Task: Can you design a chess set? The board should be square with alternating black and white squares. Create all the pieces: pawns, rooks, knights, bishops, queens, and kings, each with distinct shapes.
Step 5114:
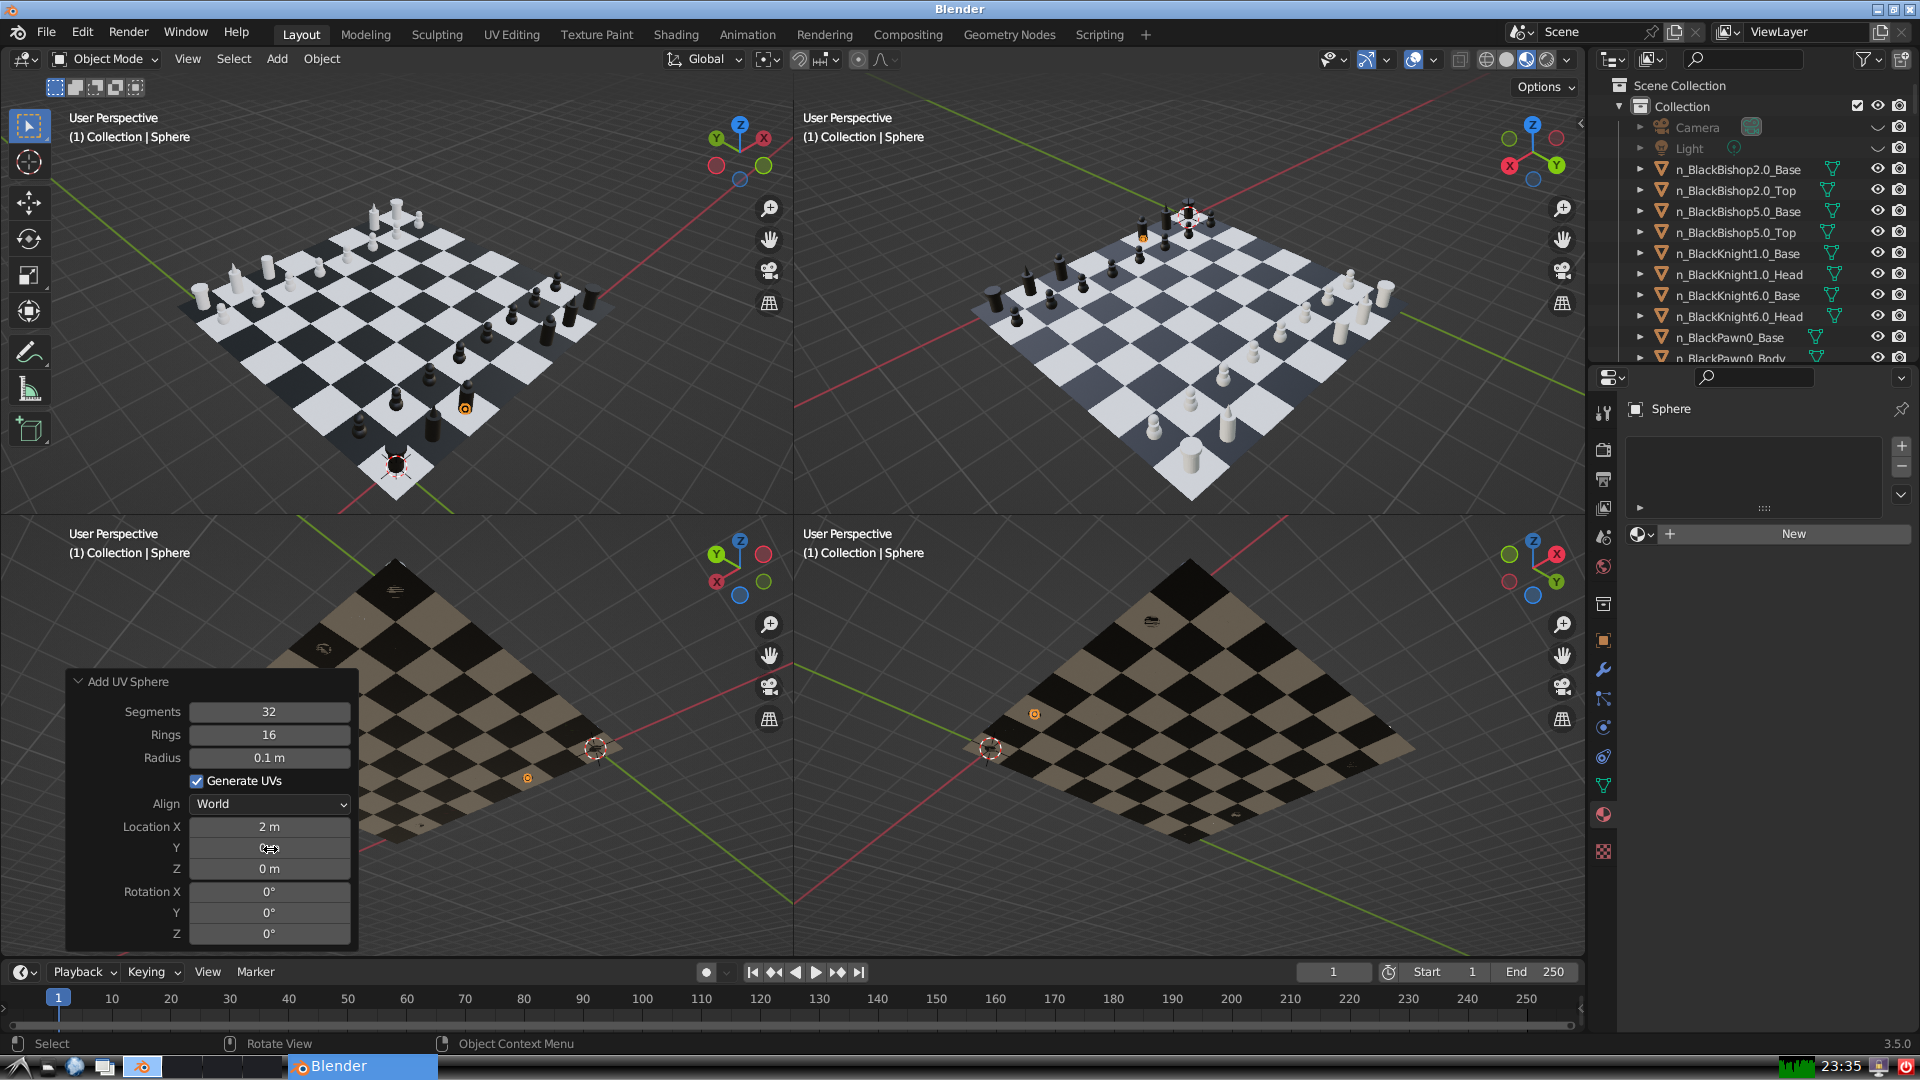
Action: click: no